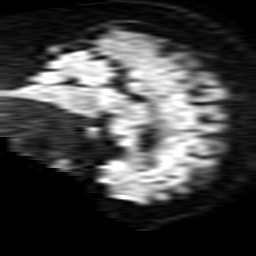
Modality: TRACE
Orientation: sagittal
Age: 48
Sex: male
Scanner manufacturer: philips
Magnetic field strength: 1.5 T
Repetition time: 3.679 s
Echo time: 0.09411 s